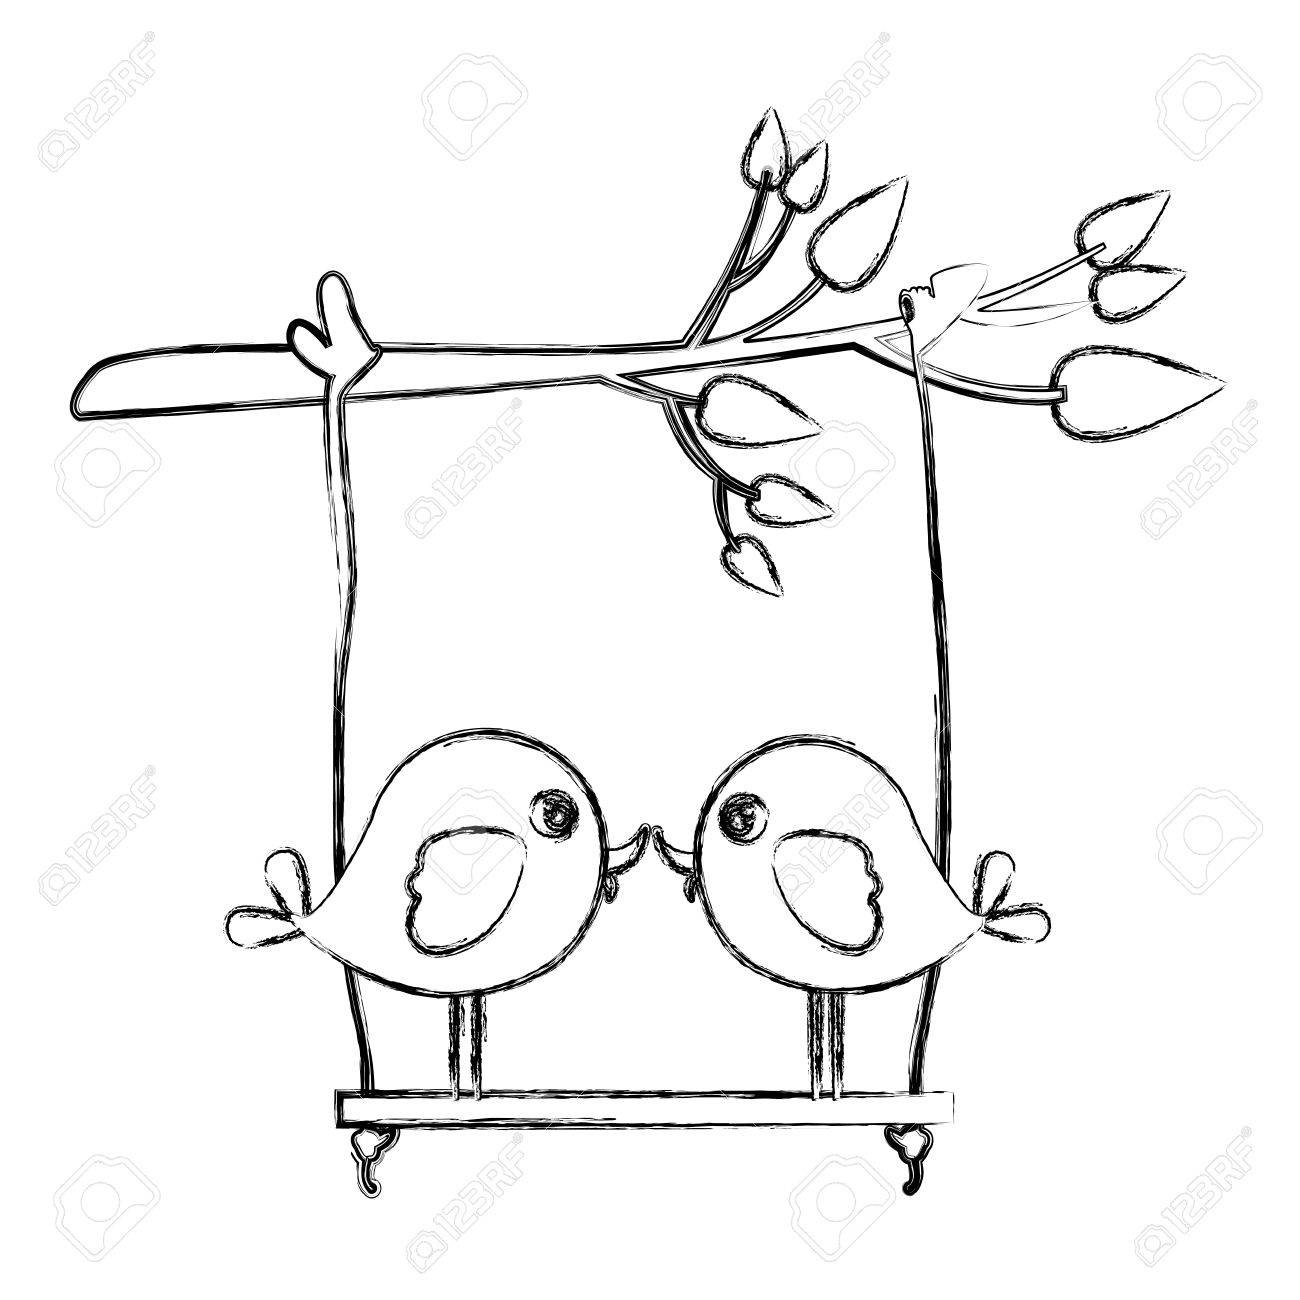
Label: swing